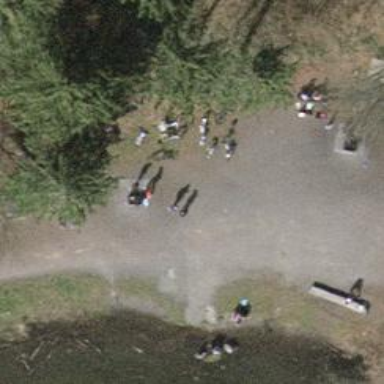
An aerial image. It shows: Picnic site popular for tourists.